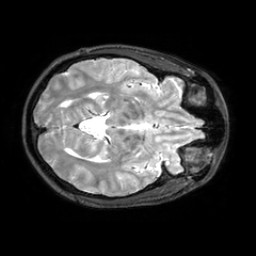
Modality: T2w
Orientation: axial
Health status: healthy
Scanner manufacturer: philips
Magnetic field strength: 3 T
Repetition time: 2.5 s
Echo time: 0.1831 s